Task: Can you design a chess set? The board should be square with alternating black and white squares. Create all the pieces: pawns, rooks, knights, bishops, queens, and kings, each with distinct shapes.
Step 2923:
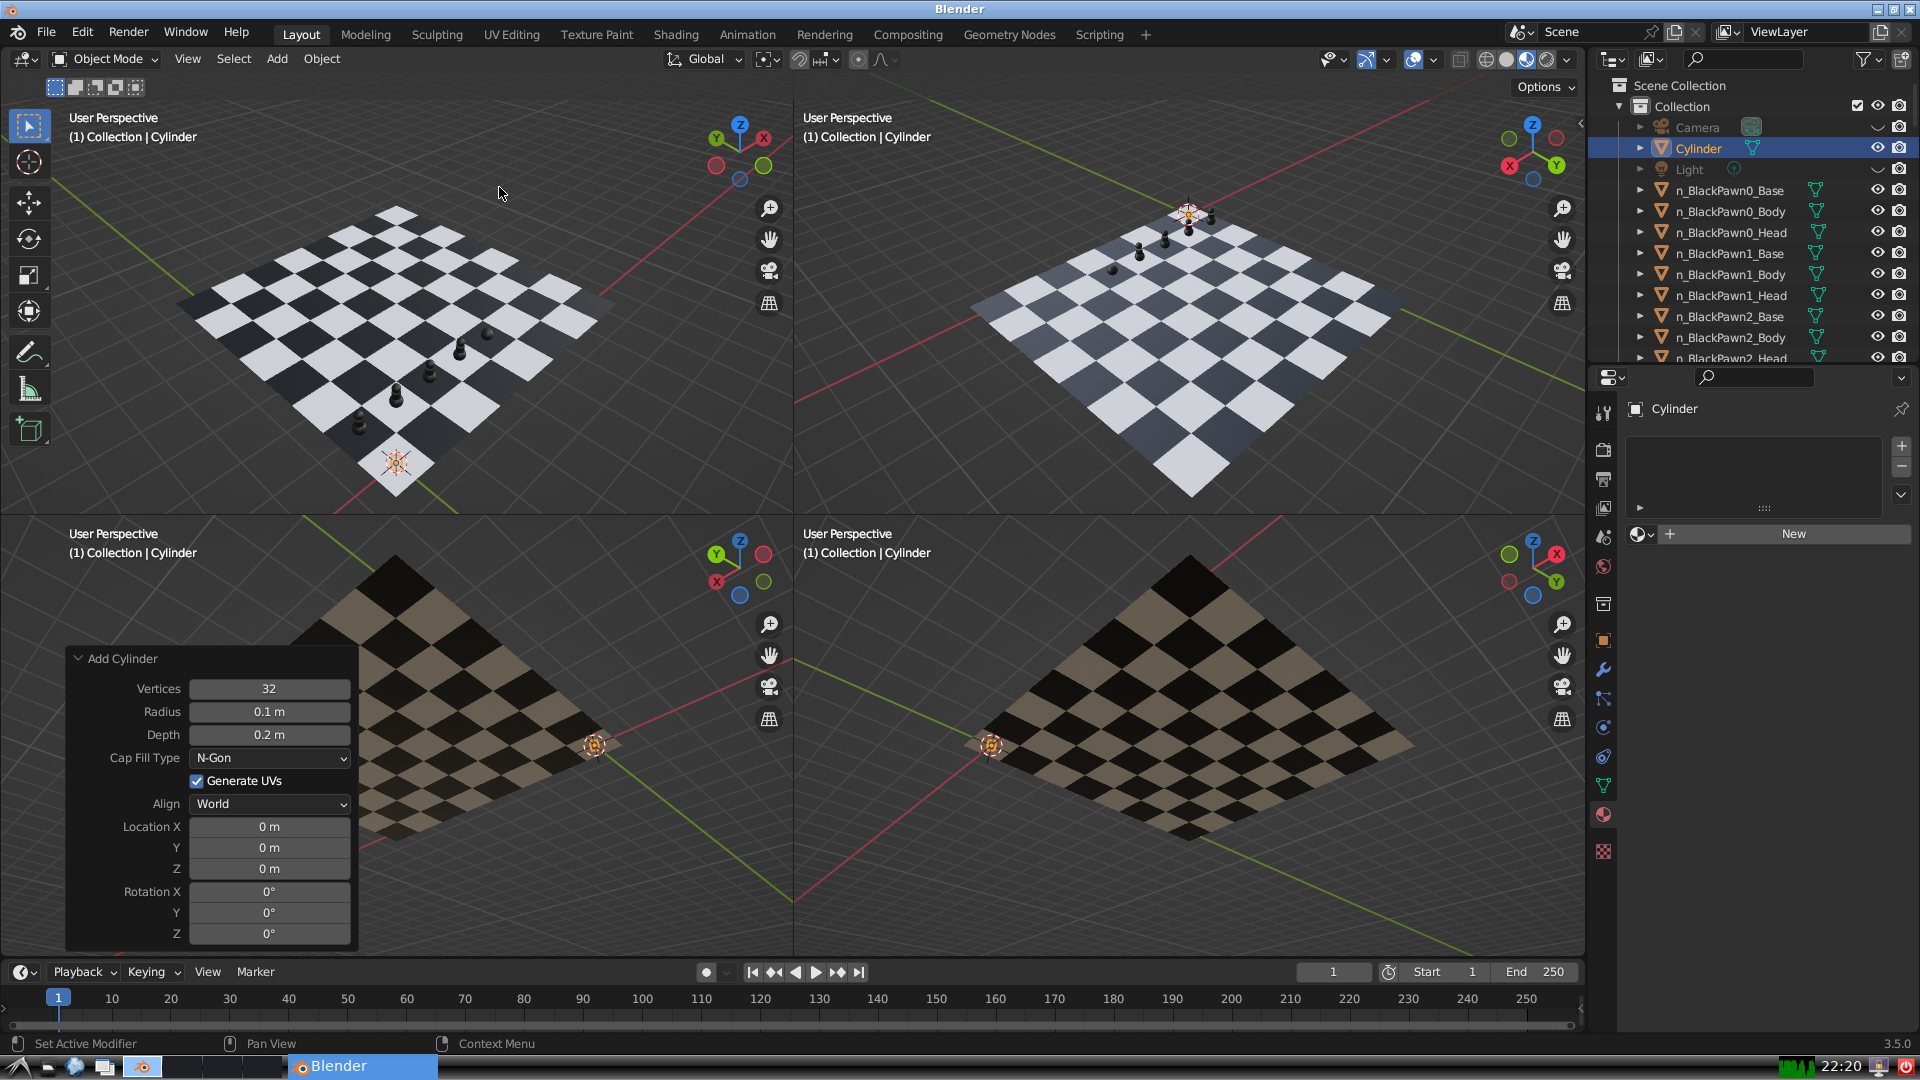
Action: {"mouse_move": [270, 708]}